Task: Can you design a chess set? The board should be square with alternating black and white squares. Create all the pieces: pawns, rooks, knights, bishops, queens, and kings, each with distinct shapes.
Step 1462:
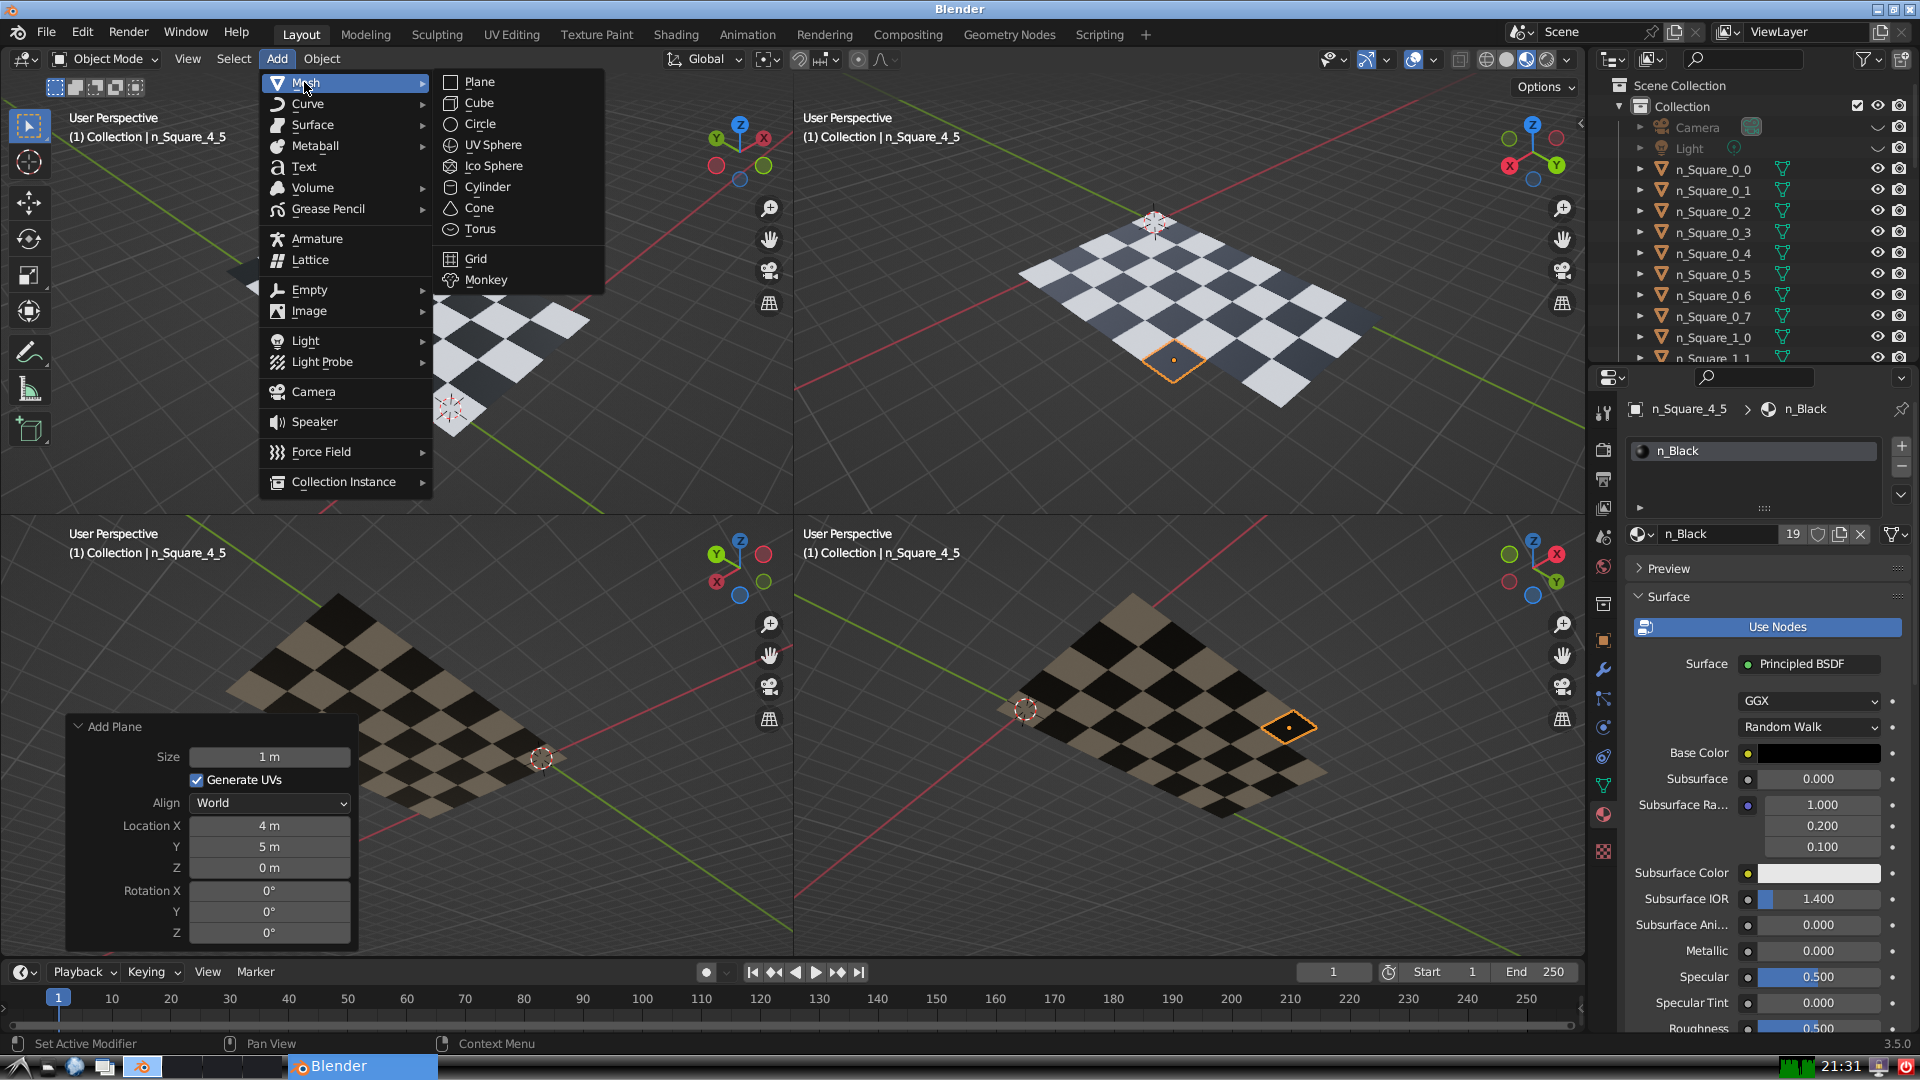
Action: {"mouse_move": [499, 79]}